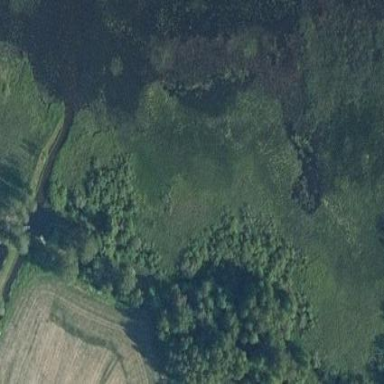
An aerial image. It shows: Reedbed in wetland area.